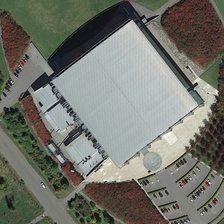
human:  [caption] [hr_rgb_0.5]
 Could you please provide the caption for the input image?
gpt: many trees and meadows are around a square building .

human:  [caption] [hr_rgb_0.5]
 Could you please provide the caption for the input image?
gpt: there is a big square block in the center .

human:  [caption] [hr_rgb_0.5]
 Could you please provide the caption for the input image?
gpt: many trees and meadows are around a square building .

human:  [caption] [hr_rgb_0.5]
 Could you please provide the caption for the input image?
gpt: there is a big square block in the center .

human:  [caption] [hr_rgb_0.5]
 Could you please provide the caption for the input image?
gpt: many trees and meadows are around a square building .